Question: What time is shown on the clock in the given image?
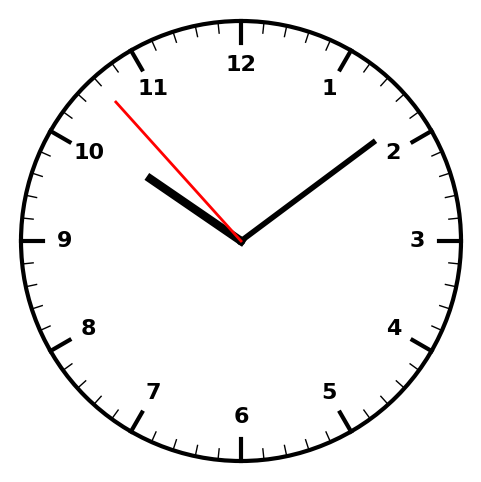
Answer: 10:08:53